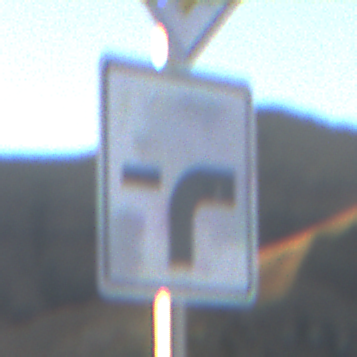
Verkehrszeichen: VerlaufVorfahrtsstrasse9
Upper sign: Vorfahrtsstrasse
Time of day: SunriseSunset
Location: Outdoor (Nature)
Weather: Clear
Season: NotSpecified
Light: Natural